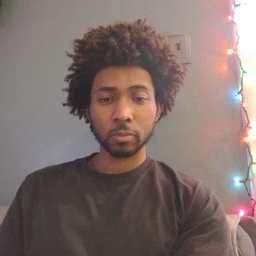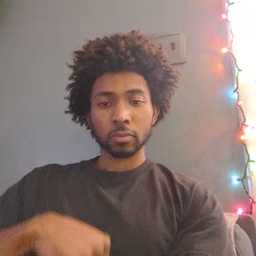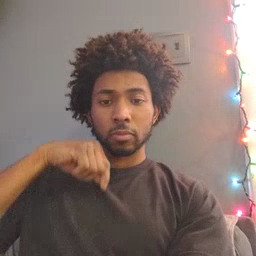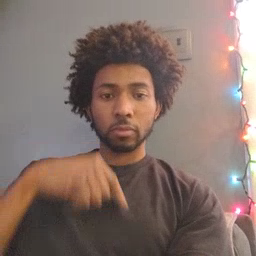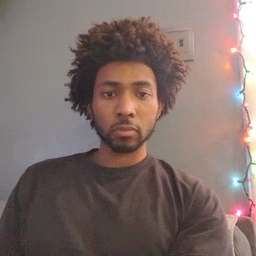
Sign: zipper